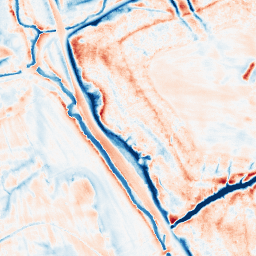
Category: classical
Decomposition family: gaussian_anisotropic
Decomposition parameters: sigma_x: 5
sigma_y: 5
Upsampling method: lanczos
Upsampling parameters: scale: 4
Upsampling scale: 4